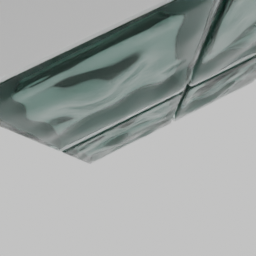
Label: architecture